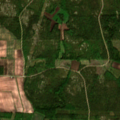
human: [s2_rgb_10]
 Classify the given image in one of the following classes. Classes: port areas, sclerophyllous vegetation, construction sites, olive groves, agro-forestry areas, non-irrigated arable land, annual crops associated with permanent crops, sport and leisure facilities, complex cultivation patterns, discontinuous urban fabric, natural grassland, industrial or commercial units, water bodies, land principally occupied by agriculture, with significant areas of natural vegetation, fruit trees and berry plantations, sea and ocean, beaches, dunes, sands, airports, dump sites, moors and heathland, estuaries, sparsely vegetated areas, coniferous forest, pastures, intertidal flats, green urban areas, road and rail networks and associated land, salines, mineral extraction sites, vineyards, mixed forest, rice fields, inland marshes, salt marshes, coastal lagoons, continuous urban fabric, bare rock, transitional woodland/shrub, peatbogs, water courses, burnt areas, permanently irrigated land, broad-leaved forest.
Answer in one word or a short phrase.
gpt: non-irrigated arable land, coniferous forest, mixed forest